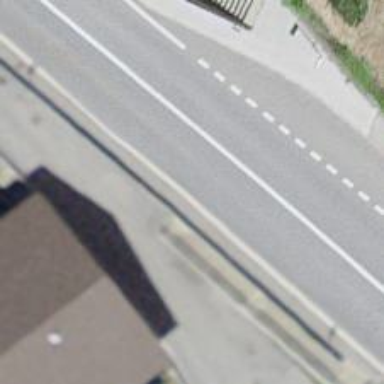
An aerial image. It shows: Bus stop with platform for public transport.